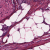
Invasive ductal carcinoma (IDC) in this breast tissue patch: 1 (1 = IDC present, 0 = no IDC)